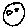
Label: moon